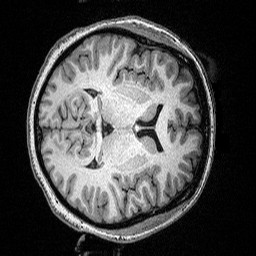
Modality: T1w
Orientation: axial
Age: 27
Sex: female
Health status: healthy
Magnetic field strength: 3 T
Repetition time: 2.53 s
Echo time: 0.00331 s